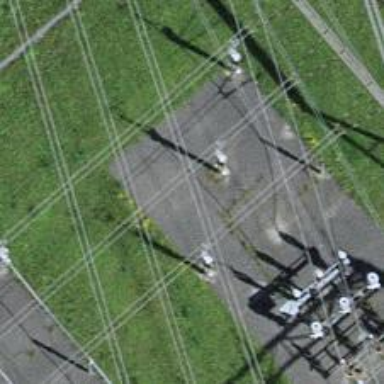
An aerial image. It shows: Power line with 3 cables. The line type is busbar.